Question: I need to implement iCarousel in a way so that it looks like this:
I have done all the modifications at my end to make it look like this but now the problem is that iCarousel works with the center image in the focus. Can I make it so that if there are only two images, they don't appear in the center but rather on the left? Think about it like the "left indented" content.
How do I do this?
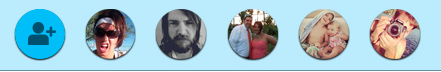
Answer: The 'viewpointOffset' property doesn't really work that way. It will let you align to one edge, but then when you scroll to the end you'll have the same problem.
iCarousel wasn't designed to do this. I suggest you switch to SwipeView instead (<URL> which has the same delegate/datasource interface, but has an 'alignment' property that you can use to set edge alignment, like this:
'''
swipeView.alignment = SwipeViewAlignmentEdge;
'''